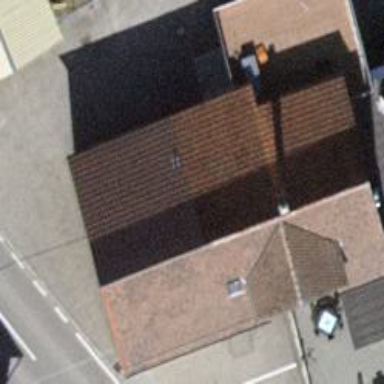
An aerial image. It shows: Restaurant.